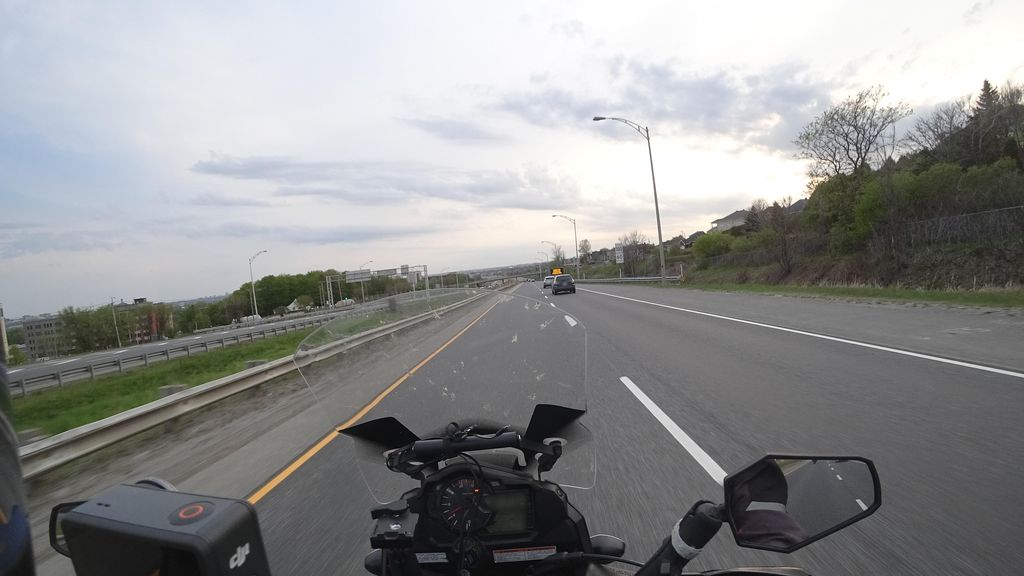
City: quebec_city